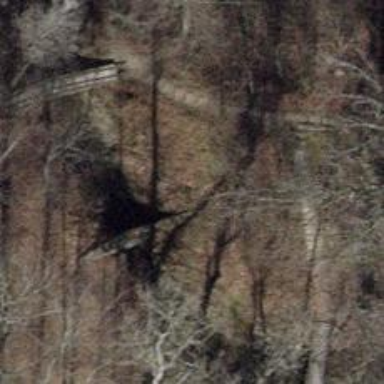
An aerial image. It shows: Path on the ground.